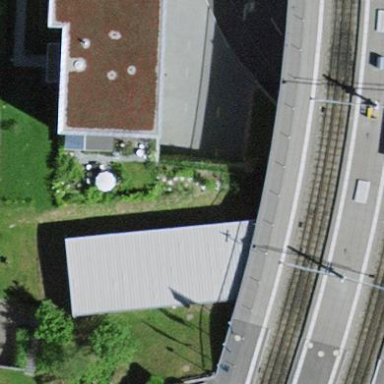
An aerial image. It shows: Transportation building.